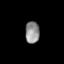
Tissue: skin
Cell type: Others
Senescence score: 0.7363
Nuclear area (px): 308
Mean DAPI intensity: 142.461